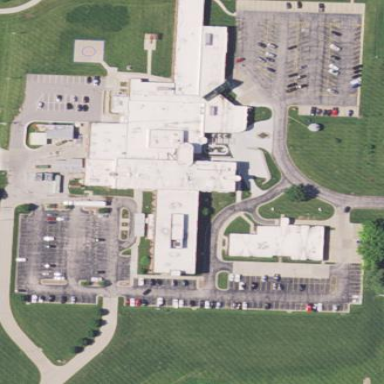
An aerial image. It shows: Hospital providing healthcare services.